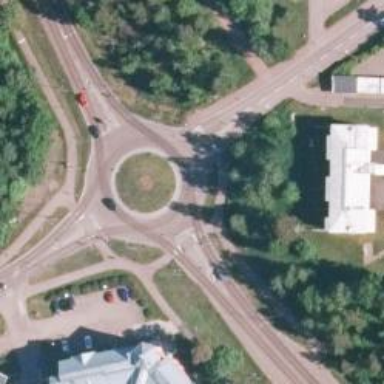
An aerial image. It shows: Secondary road with asphalt surface leading to roundabout.